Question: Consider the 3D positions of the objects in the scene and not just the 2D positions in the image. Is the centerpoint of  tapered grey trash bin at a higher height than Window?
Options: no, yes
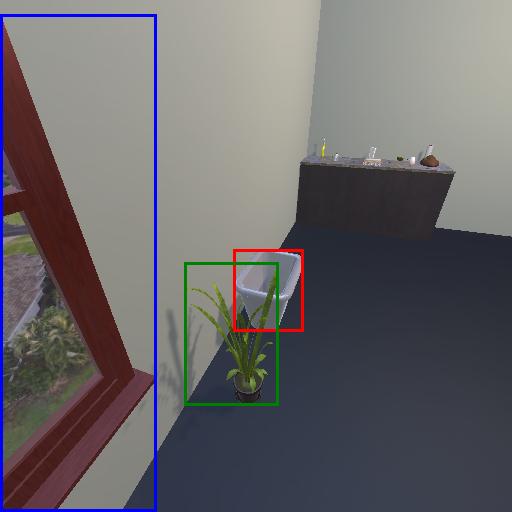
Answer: no